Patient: sex M, age 55
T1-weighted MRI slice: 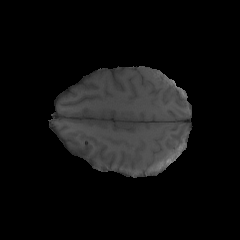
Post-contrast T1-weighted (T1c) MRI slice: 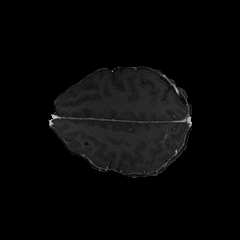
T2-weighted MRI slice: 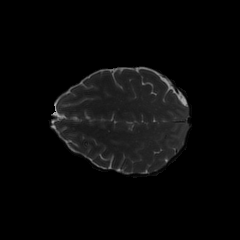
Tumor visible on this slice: no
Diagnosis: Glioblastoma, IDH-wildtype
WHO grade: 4